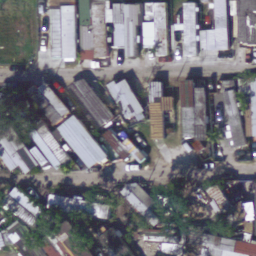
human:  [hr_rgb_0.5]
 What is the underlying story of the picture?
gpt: mobile home park